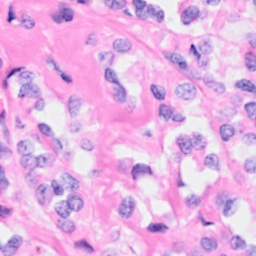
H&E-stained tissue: Breast